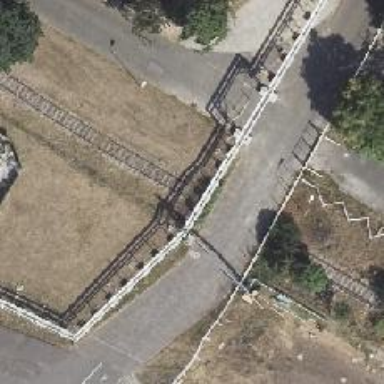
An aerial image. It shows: Historical railway.